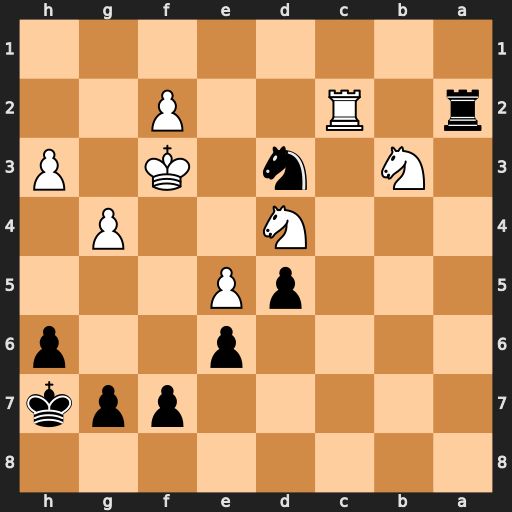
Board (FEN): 8/5ppk/4p2p/3pP3/3N2P1/1N1n1K1P/r1R2P2/8
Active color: b
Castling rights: -
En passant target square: -
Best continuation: Ne1+ Kg3 Nxc2